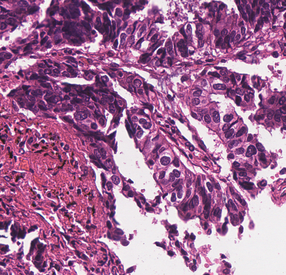
Tumor epithelial tissue: yes
Tumor-associated stroma tissue: yes
Normal tissue: no